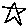
Label: star